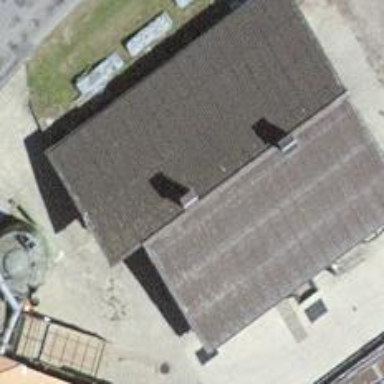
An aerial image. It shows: Farm auxiliary building.